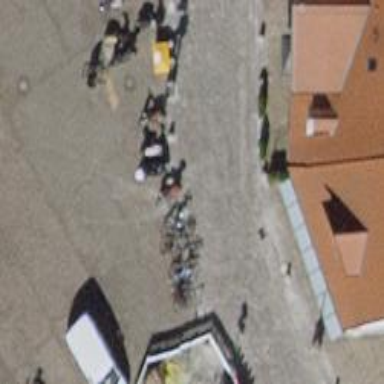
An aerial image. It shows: Bicycle parking area with stands.